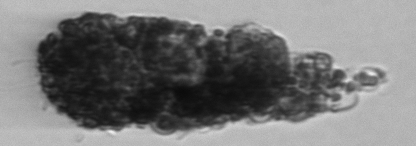
Label: fecal_pellet